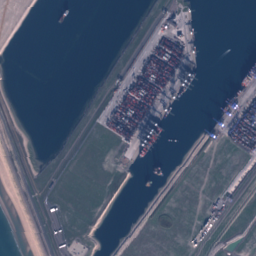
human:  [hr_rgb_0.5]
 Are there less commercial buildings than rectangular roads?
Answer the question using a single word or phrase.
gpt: no

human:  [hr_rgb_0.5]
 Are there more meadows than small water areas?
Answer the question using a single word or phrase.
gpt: yes

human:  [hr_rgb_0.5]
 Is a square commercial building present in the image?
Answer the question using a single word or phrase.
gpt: no

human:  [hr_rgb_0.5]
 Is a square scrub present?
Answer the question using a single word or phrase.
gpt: no

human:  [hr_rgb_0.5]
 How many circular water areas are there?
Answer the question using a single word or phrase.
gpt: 0

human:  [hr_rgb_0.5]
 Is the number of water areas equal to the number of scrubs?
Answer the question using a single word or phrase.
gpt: no

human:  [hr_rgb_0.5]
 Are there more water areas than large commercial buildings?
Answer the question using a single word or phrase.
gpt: yes

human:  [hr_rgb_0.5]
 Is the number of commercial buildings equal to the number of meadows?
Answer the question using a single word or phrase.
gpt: no

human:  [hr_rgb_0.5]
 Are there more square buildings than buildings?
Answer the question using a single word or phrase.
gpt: no

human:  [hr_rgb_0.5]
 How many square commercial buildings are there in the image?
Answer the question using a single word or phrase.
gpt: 0

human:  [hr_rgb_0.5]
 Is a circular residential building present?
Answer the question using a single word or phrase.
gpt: no

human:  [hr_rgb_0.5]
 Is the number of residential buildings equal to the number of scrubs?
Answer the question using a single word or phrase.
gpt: no

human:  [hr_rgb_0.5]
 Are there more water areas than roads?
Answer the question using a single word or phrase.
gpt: no

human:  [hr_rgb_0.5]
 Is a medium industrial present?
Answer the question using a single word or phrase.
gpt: no

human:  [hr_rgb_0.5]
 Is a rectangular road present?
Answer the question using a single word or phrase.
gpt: no

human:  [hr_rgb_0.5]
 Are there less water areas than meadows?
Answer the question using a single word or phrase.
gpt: yes

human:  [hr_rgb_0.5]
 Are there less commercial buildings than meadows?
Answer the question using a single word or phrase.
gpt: yes

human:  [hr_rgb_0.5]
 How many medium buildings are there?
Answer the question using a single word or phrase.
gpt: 1

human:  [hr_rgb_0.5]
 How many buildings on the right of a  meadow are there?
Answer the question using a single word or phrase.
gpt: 20

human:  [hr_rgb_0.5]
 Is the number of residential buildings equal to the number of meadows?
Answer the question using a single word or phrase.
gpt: no

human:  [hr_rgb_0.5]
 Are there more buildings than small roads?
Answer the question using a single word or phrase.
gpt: no

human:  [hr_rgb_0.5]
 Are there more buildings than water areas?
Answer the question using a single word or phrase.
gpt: yes

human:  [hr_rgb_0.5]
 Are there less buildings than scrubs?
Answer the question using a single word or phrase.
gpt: no

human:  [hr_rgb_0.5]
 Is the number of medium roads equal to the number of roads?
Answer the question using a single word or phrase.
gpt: no

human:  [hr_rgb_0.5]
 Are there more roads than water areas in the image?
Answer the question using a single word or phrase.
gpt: yes

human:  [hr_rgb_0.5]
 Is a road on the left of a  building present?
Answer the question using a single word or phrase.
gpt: yes

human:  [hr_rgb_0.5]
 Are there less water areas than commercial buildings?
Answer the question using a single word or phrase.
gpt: no

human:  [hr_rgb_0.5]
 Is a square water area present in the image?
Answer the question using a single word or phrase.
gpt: no

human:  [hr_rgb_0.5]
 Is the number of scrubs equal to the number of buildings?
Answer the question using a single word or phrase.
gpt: no

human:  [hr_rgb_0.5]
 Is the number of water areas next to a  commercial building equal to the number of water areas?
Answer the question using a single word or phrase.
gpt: yes

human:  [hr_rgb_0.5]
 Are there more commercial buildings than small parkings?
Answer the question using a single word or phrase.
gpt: yes

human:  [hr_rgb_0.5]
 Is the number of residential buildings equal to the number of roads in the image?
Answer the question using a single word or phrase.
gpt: no

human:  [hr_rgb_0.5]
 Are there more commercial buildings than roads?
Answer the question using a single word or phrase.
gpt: no

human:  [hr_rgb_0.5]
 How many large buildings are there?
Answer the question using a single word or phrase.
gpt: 1

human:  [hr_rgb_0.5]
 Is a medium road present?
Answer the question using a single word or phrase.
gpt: no

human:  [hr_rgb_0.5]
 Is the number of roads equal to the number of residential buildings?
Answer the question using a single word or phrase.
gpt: no